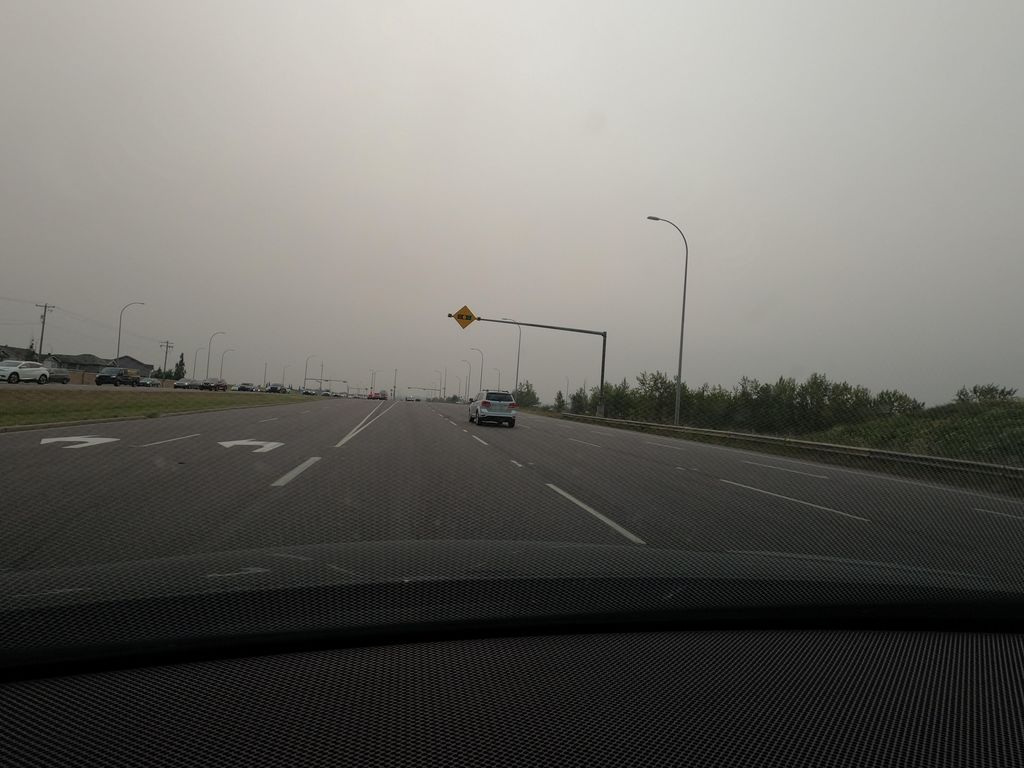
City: calgary